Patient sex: M
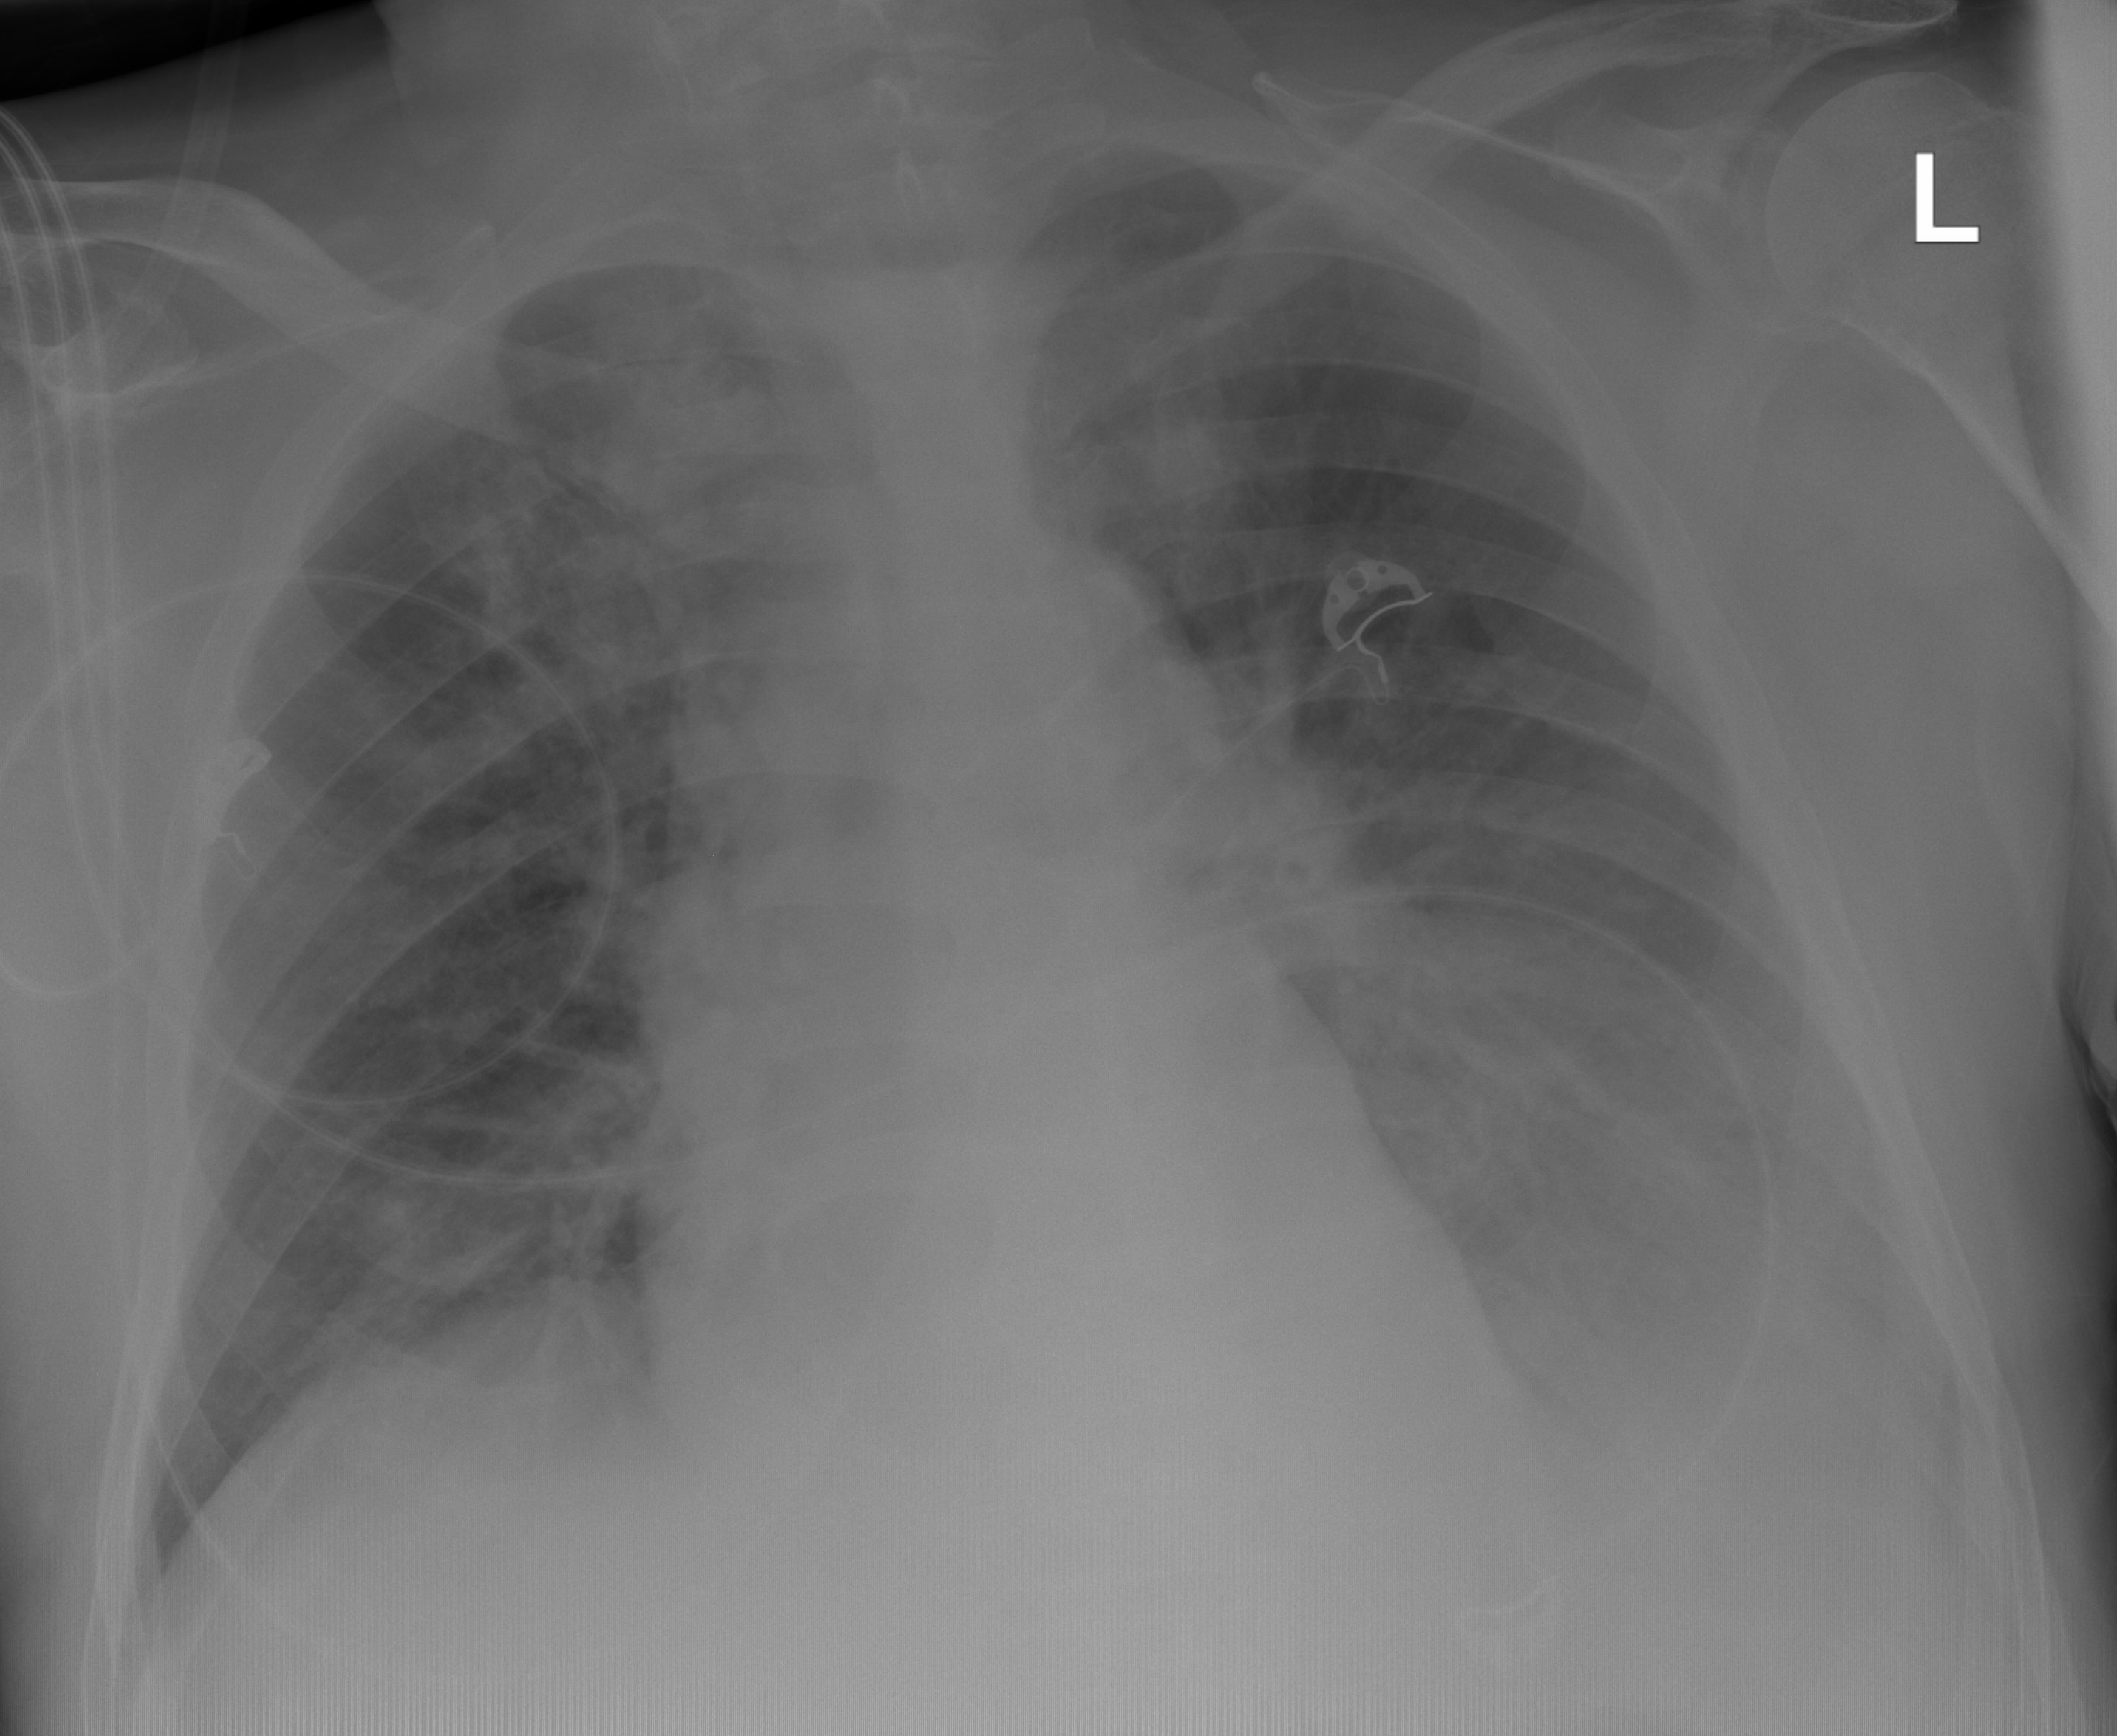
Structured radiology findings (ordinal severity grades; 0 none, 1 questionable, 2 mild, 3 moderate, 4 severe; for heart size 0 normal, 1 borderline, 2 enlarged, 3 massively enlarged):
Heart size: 1
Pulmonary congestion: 0
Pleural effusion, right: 0
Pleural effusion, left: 2
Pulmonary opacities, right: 1
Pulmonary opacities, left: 2
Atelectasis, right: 2
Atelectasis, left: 2